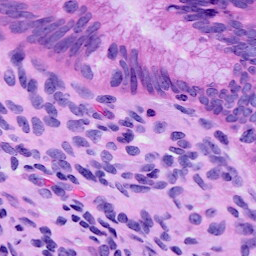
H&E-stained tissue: Cervix